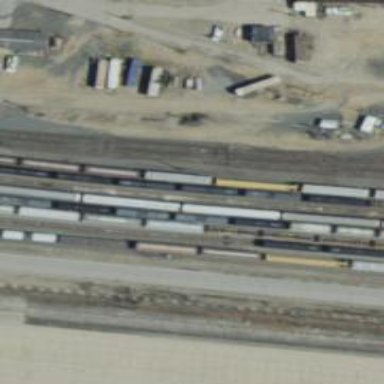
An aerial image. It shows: Railway yard in service.